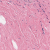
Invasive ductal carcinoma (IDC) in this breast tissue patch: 0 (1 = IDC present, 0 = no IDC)